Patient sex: M
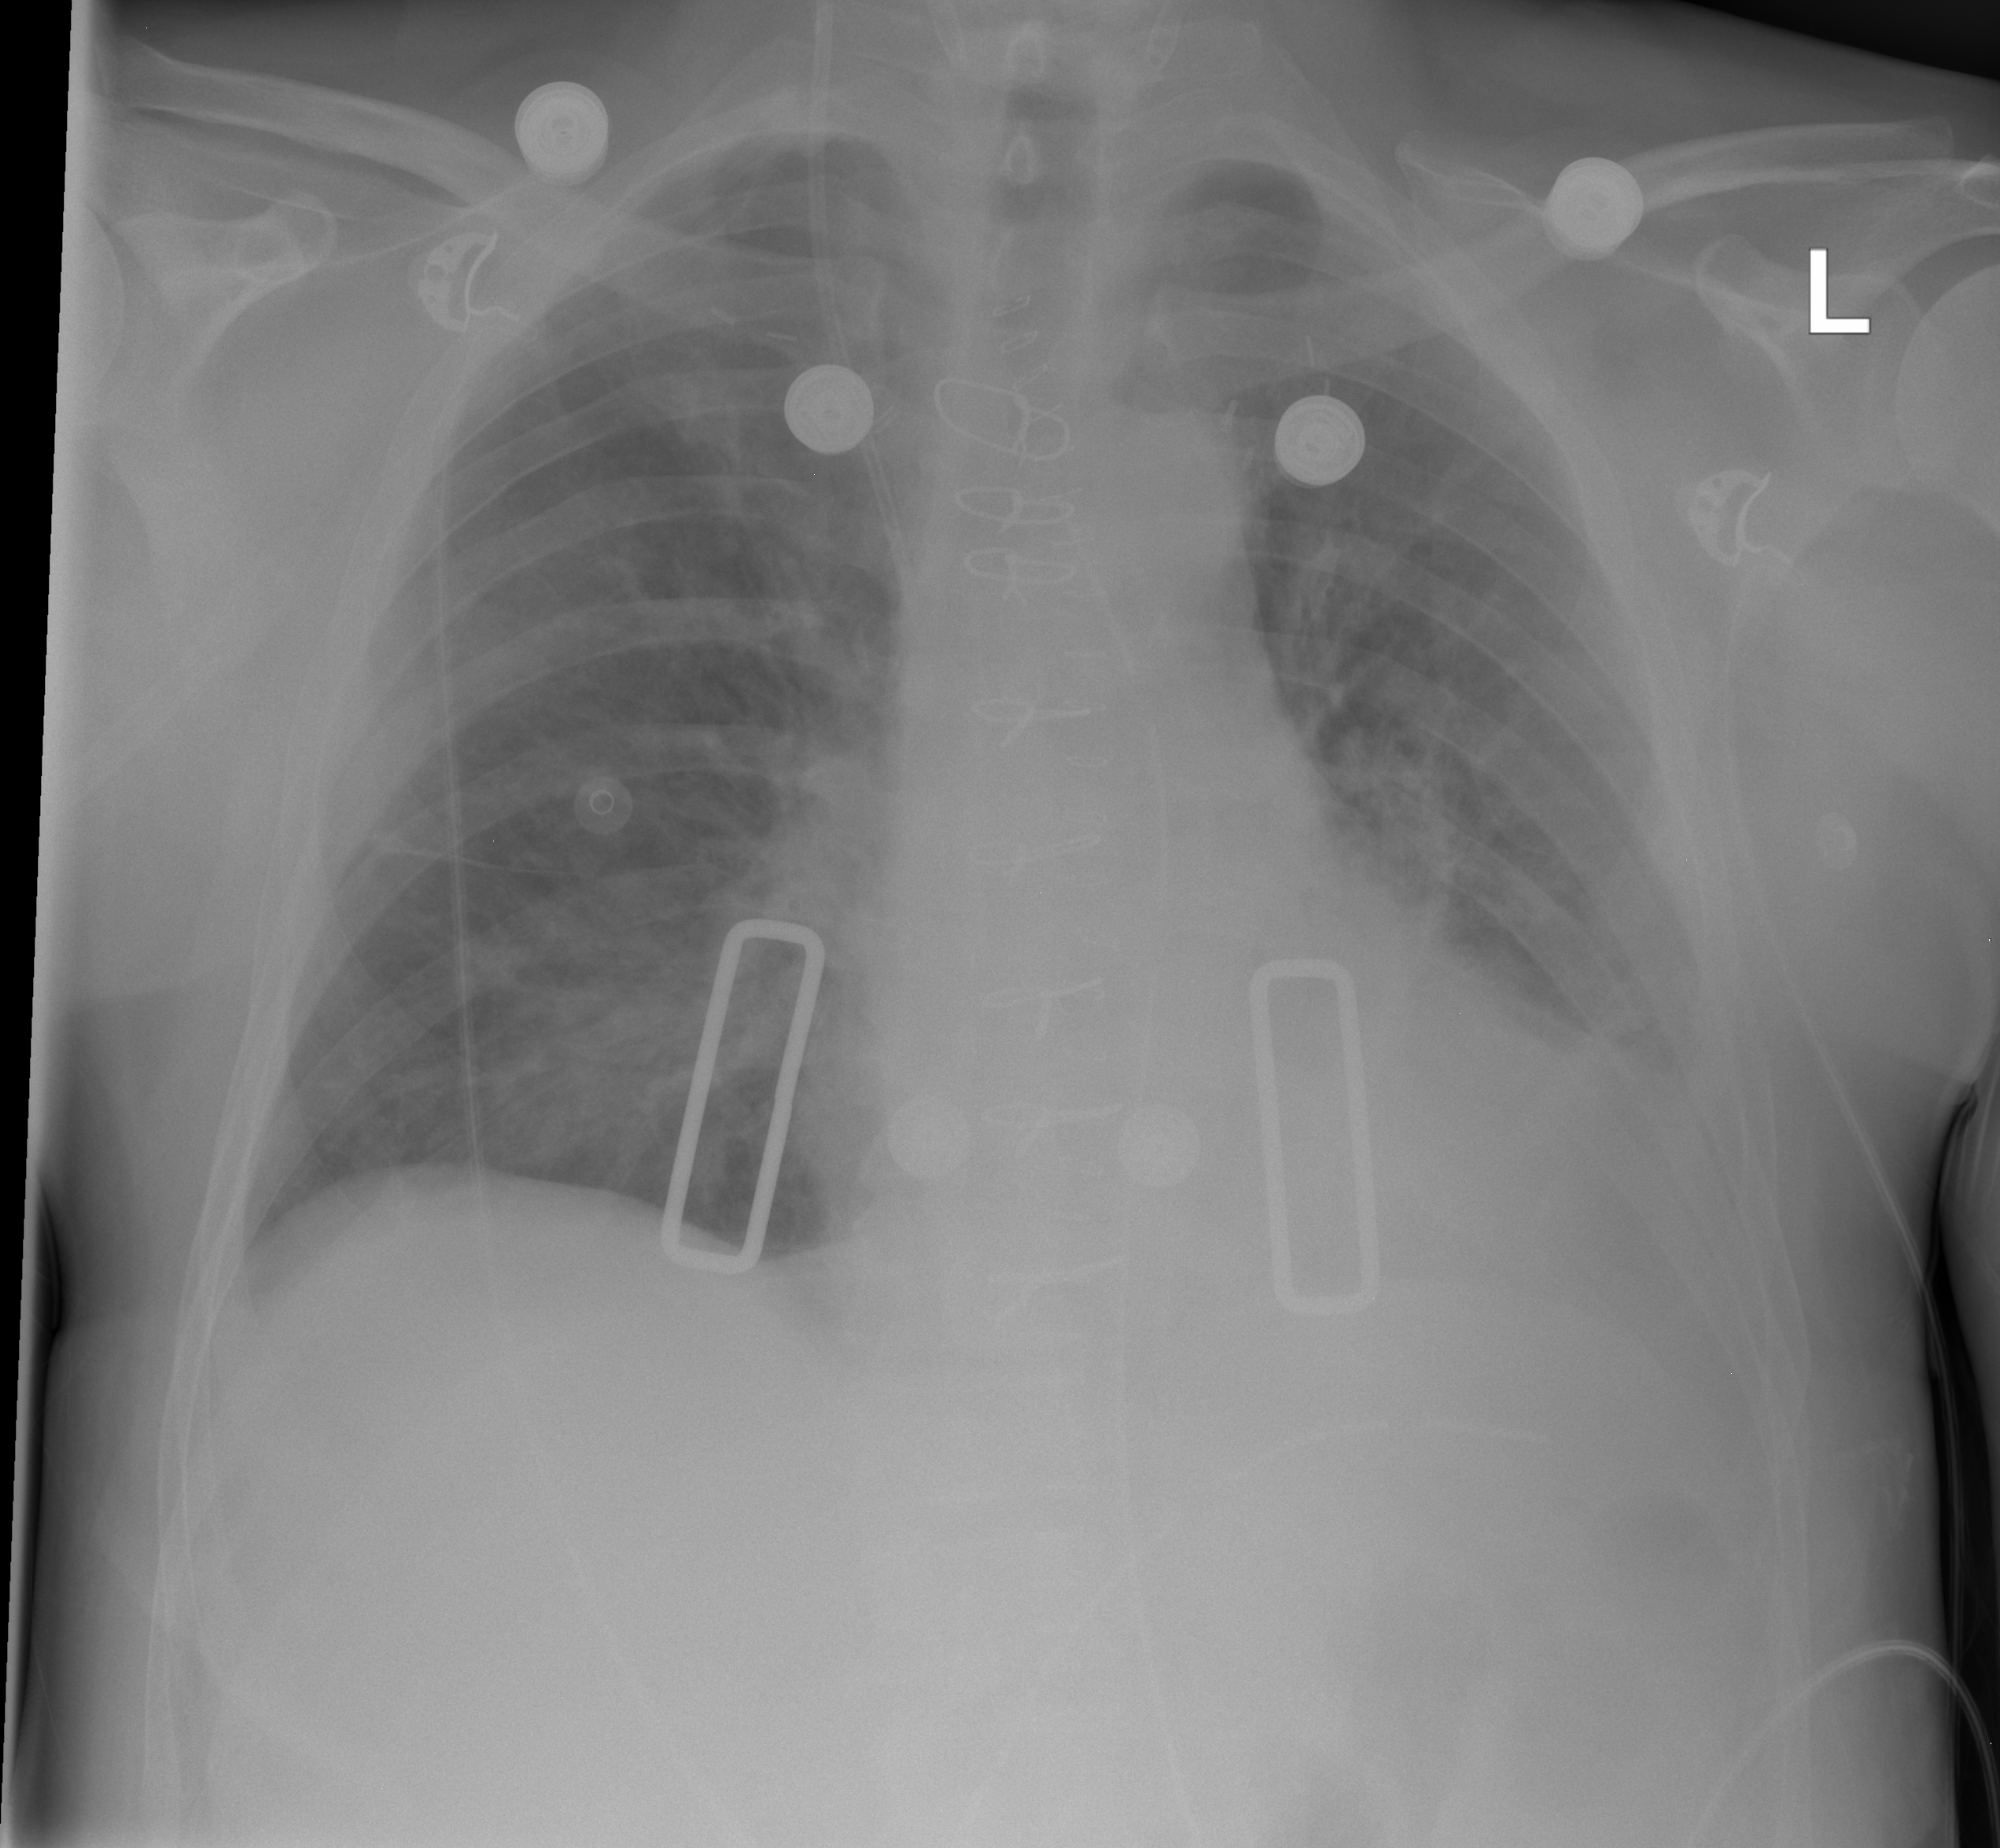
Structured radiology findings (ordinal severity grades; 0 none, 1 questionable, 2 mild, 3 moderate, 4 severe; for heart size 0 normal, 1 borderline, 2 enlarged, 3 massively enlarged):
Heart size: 2
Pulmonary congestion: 2
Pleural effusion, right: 0
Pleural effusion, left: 2
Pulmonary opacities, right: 2
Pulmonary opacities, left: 2
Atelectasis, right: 0
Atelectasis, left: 0